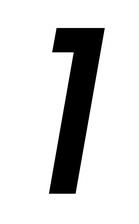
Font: Poppins-MediumItalic